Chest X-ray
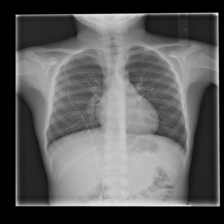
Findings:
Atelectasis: negative
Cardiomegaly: negative
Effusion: negative
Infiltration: negative
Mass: negative
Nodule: negative
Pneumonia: negative
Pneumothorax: negative
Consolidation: negative
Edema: negative
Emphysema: negative
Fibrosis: negative
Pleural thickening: negative
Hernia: negative